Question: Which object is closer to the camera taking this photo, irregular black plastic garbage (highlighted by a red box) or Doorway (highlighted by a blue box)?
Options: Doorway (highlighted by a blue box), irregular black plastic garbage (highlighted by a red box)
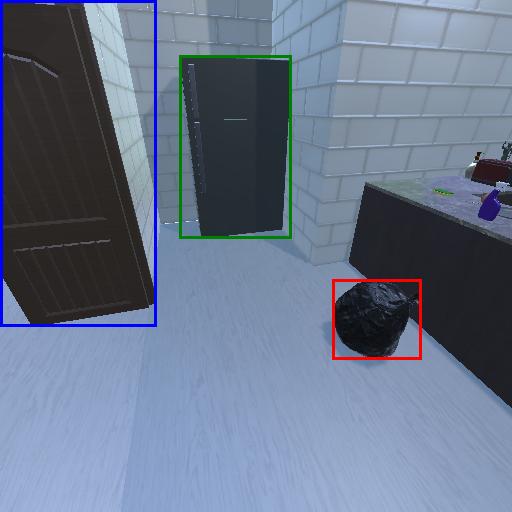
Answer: Doorway (highlighted by a blue box)